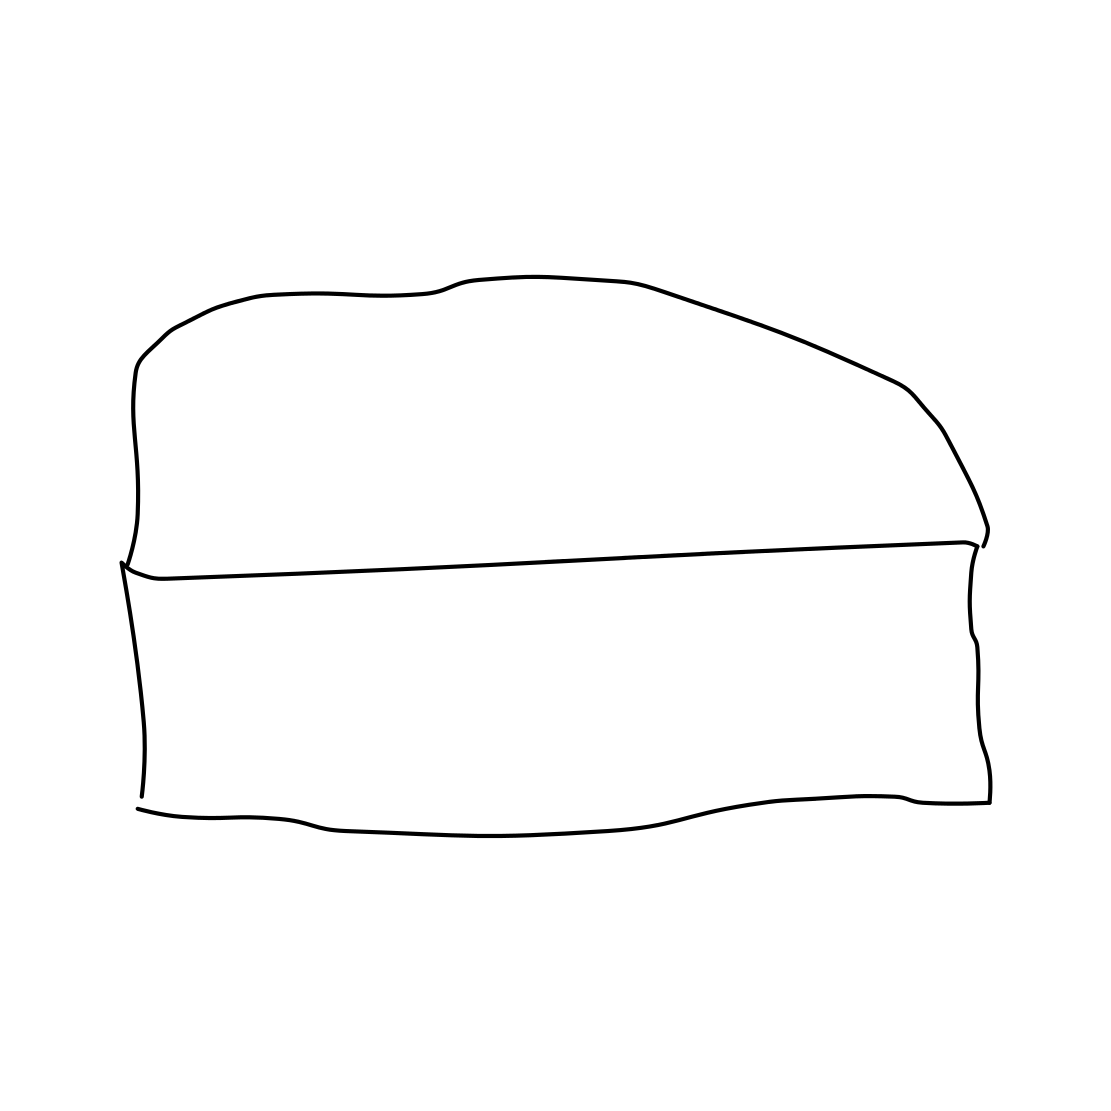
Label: couch